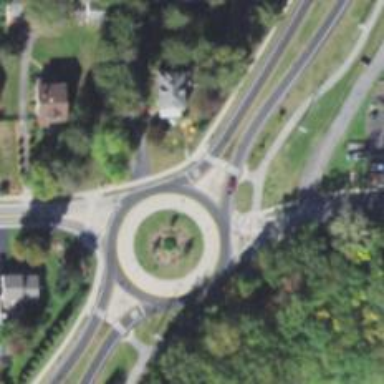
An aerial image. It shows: Roundabout at primary highway.